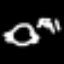
Label: frog